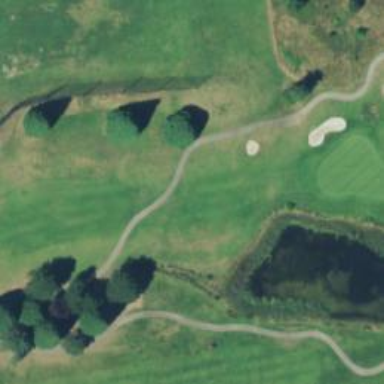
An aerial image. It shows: View of golf hole.